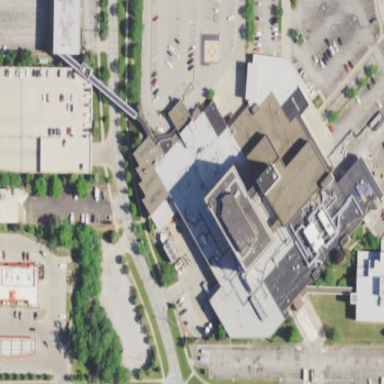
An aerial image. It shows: Hospital building.